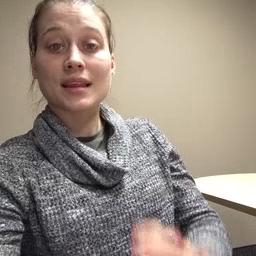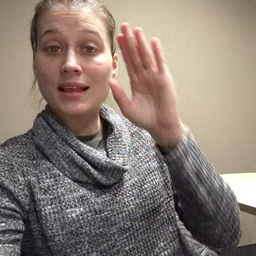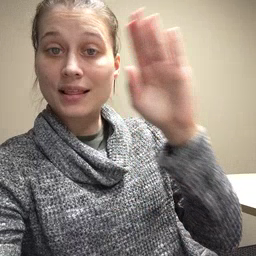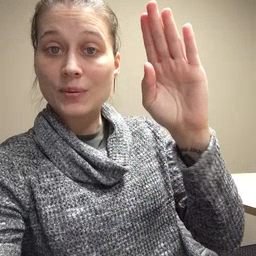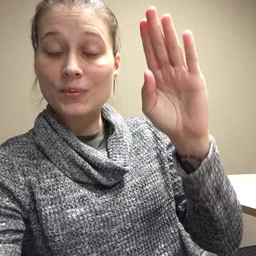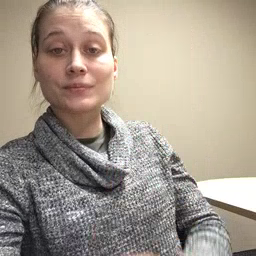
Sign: hello